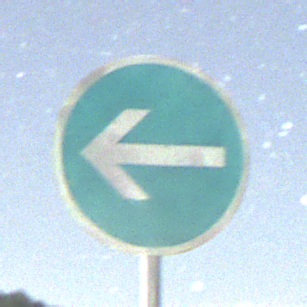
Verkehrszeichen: VorgeschriebeneFahrtrichtungHierLinks
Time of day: Night
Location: Outdoor (Nature)
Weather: Clear
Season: NotSpecified
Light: Natural